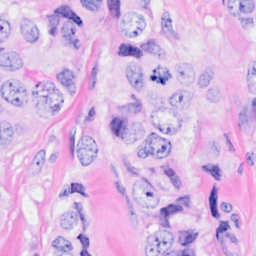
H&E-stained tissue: Breast